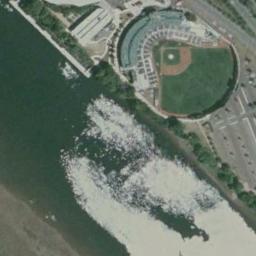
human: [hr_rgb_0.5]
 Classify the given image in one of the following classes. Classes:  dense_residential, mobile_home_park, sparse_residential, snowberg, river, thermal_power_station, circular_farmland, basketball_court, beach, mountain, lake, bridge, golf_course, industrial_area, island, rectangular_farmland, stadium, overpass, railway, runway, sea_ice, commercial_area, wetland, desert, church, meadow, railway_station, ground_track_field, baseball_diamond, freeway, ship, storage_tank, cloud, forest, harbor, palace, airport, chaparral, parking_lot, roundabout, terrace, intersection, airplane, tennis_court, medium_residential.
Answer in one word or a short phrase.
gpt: stadium